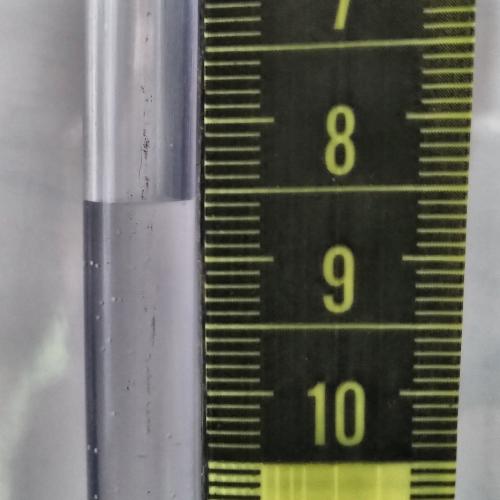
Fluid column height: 8.6 cm